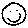
Label: smiley face